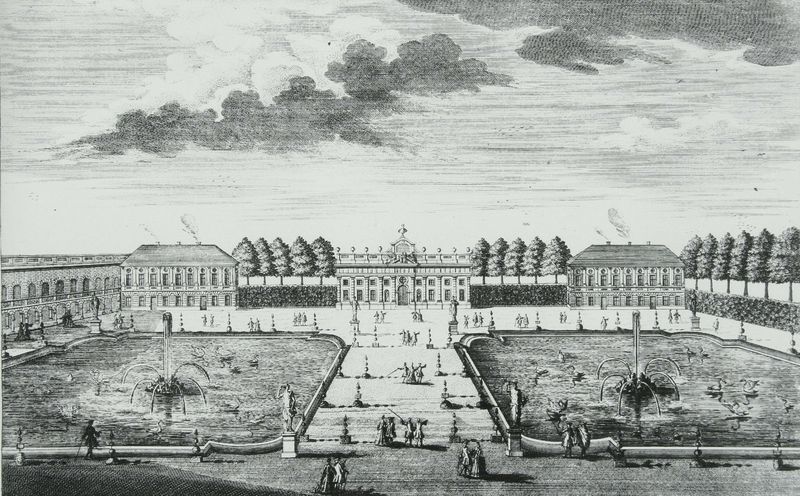
Titel: "Prospect der Gebäuden samt 2 Wasserstücke zu End des churfürstl. Hofgartens in München", von Westen gesehen
Künstler: Johann August Corvinus
Schlagwörter: baum, flügel, gewitter, himmel, laub, mann, schatten, vogel, wasser, weiß, wolken, bäume, frauen, menschen, see, teich, fenster, frankreich, frau, grau, kleid, kleider, licht, männer, paris, schwarz, skizze, strasse, säulen, zeichnung, anlage, dach, gebäude, haus, park, parkanlage, rasen, schloss, tiere, weg, wiese, wolke, leute, architektur, barock, mensch, häuser, natur, vögel, wind, büsche, gewässer, qualm, rauch, sträucher, wege, adel, personen, pflanzen, brunnen, kamin, kamine, stock, turm, bassin, garten, springbrunnen, statue, papier, schwan, ansicht, bogen, perspektive, türen, unterhaltung, vedute, dächer, giebel, mauer, allee, grafik, graphik, hecke, hof, enten, spazieren, platz, figuren, rundbogen, treppe, symmetrie, flucht, bögen, spiel, innenhof, palast, spaziergang, schwimmen, symmetrisch, becken, druck, druckgraphik, druckgrafik, schraffur, radierung, stich, illustration, schwarzweiß, bleistift, entwurf, flanieren, arkaden, bleistiftzeichnung, sonntag, skulpturen, statuen, laubbäume, beet, alle, herrenhaus, fontaine, fontäne, adlige, rokokko, spaziergänger, kupferstich, bepflanzung, einfassung, wasserbecken, schwäne, geometrie, bau, bauten, wasservogel, bauwerk, palais, fensterachsen, versailles, zeichung, bauplan, mittelbau, paare, bauwerke, schlossanlage, stallungen, gartenanlage, fensterfront, nebengebäude, schlosspark, hecken, detailiert, baukunst, lustgarten, schlossplatz, rabatten, wasserspiel, paradeplatz, lustwandeln, dacher, fontänen, spazieren gehen, teiche, arten, schlosshof, alee, schäne, gartem, fentser, himmel4, hofgebäude, kmaine, schlpss, spaziergänge, spazirgang, fuguren, stetuen, eckbauten